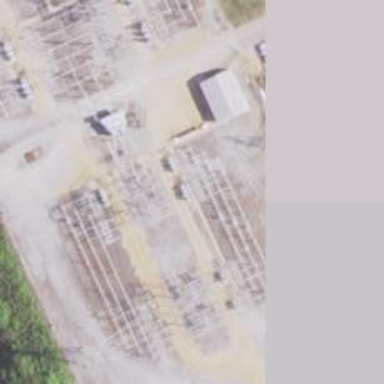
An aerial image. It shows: Switch for power supply.